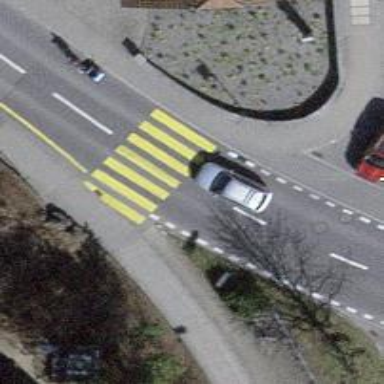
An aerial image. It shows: Uncontrolled zebra crossing with zebra markings.